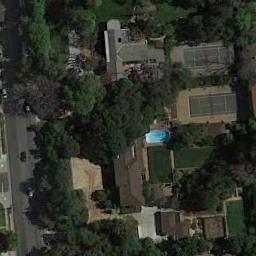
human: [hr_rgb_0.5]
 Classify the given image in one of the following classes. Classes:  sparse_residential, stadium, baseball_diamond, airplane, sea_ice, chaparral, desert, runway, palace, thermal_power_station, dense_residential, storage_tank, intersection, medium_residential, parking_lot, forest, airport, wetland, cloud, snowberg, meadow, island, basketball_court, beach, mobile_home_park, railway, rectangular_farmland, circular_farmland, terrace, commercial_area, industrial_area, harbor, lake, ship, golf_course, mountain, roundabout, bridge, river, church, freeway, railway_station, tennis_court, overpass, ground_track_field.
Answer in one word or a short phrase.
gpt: tennis_court